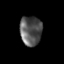
Tissue: prostate
Cell type: T cells
Senescence score: 0.2877
Nuclear area (px): 622
Mean DAPI intensity: 88.693